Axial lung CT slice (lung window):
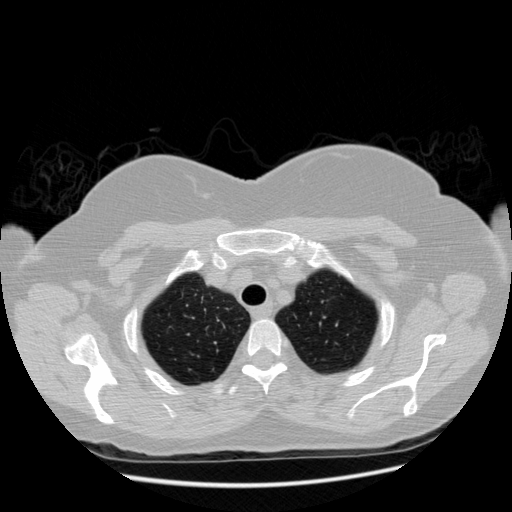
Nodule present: no